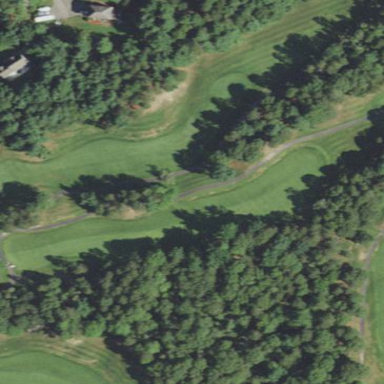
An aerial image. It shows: Grassy area designated as golf fairway.